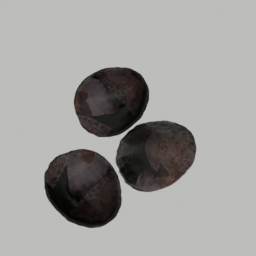
Label: animals